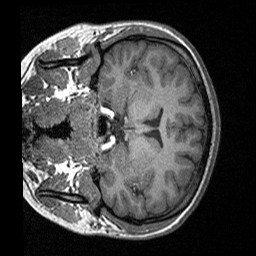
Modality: T1w
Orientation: coronal
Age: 23
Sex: male
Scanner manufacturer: siemens
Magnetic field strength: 3 T
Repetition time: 1.64 s
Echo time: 0.00234 s